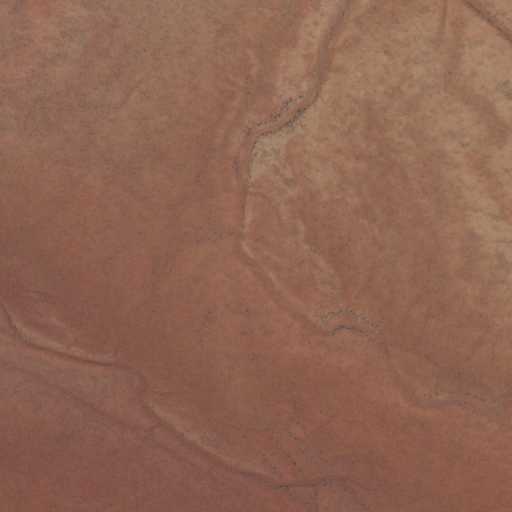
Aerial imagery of valley in New Mexico named Casamero Draw containing shrub and grassland